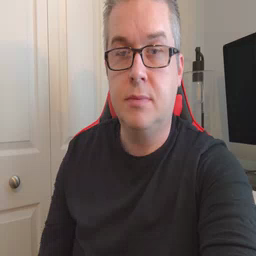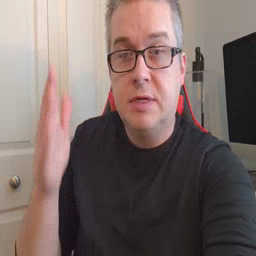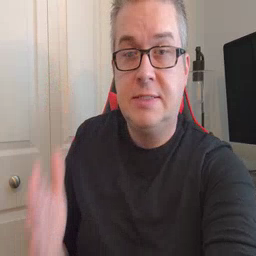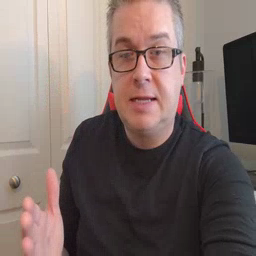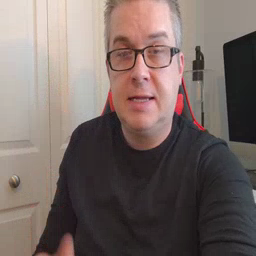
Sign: beside